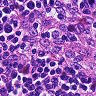
Metastatic tissue present: no